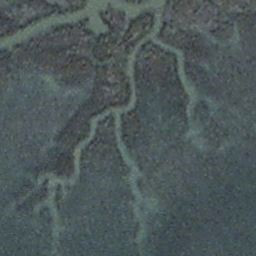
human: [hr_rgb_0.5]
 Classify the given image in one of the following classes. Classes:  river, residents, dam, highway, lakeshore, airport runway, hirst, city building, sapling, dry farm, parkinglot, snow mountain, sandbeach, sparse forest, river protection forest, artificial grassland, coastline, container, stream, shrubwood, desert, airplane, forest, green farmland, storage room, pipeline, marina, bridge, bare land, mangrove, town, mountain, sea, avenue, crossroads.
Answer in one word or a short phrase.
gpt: stream